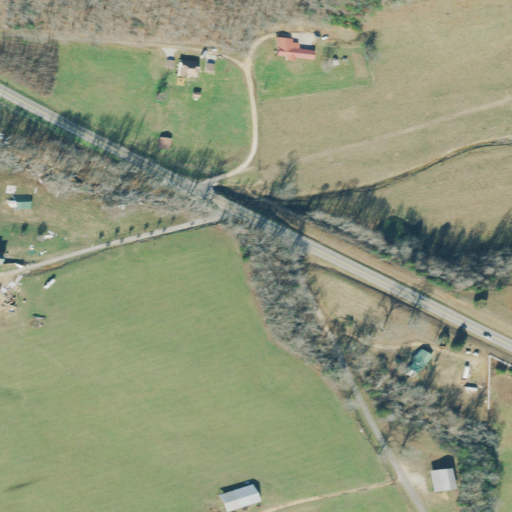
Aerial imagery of valley in Tennessee named Hooper Hollow containing pasture, open development, deciduous forest, low intensity development, grassland, and mixed forest